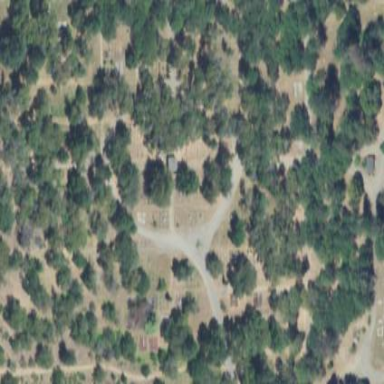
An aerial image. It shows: Cemetery.